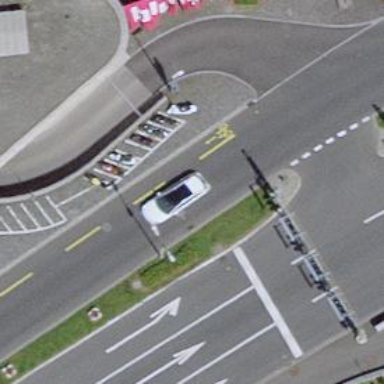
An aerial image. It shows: Public surveillance system is in place.